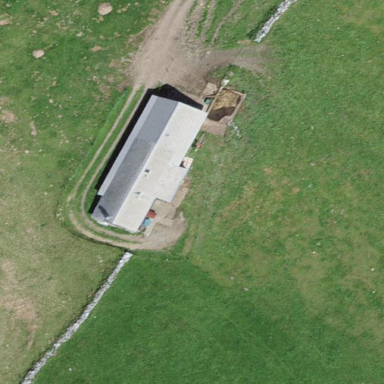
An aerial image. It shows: Hut.